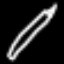
Label: pencil